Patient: sex M, age 26
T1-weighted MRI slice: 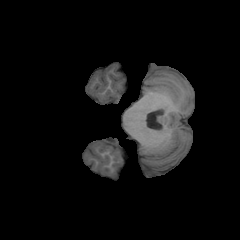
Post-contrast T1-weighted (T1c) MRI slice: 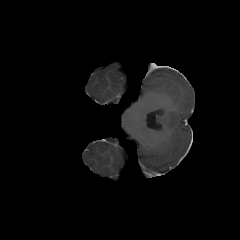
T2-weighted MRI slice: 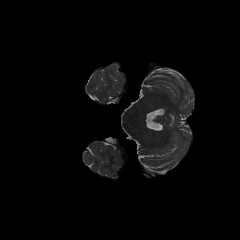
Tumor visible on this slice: no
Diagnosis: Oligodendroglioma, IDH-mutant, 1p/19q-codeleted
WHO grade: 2